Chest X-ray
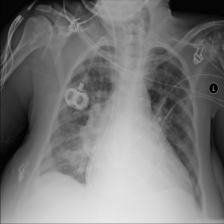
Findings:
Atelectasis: negative
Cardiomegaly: negative
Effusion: negative
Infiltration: negative
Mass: negative
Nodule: negative
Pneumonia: negative
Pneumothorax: negative
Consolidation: negative
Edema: negative
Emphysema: negative
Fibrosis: negative
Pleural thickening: negative
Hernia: negative